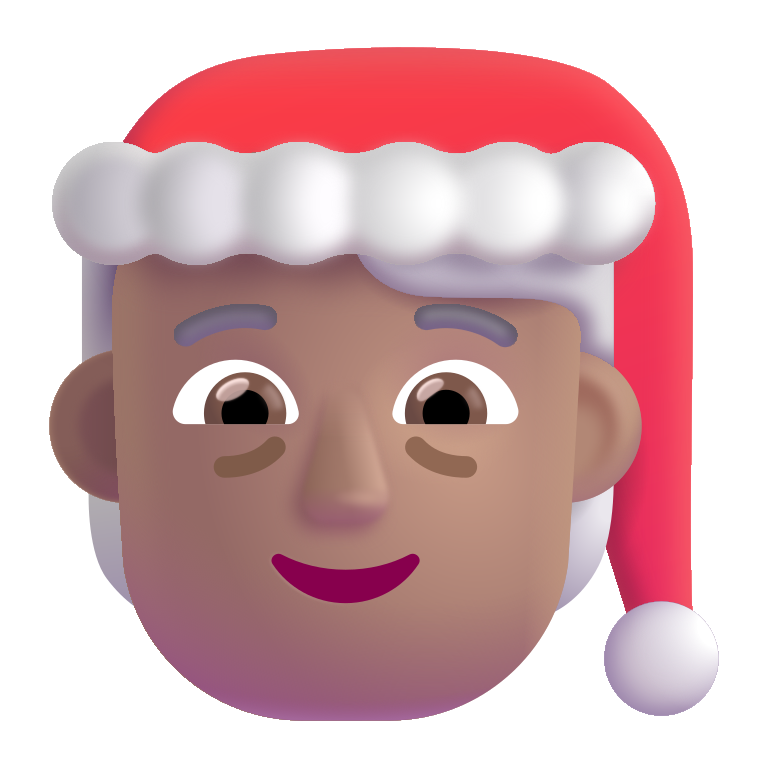
mx claus color